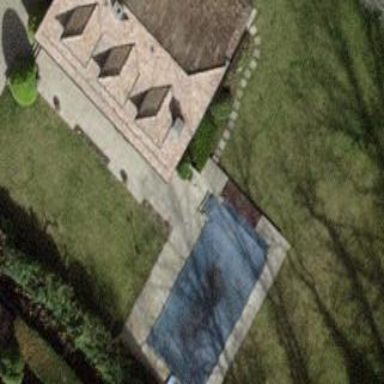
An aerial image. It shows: Swimming pool located in leisure land.